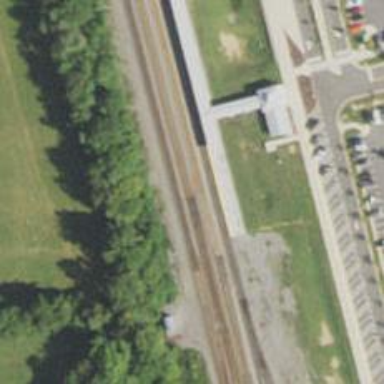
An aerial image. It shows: Railway track.